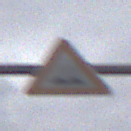
Verkehrszeichen: UnebeneFahrbahn
Umgebung: Outdoor, Suburban
Tageszeit: Midday
Wetter: Overcast
Licht: Natural
Jahreszeit: NotSpecified
Kontrast: LowContrast